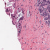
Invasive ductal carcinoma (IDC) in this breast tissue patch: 0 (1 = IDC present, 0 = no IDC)